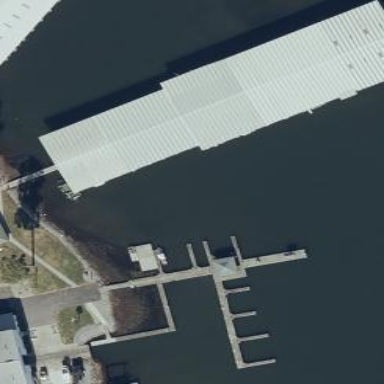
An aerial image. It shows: Boathouse building.